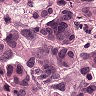
Metastatic tissue present: yes